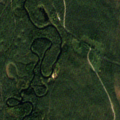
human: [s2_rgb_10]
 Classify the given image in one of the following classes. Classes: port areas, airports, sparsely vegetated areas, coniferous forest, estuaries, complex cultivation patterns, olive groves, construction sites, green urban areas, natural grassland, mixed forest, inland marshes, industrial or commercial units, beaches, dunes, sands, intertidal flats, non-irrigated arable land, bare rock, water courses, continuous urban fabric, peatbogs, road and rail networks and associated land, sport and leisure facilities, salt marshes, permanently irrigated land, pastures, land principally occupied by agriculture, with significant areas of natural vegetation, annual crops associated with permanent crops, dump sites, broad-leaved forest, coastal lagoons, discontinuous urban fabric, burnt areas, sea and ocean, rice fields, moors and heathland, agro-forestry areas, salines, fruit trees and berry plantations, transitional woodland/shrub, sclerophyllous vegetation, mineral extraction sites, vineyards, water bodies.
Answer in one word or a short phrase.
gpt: coniferous forest, transitional woodland/shrub